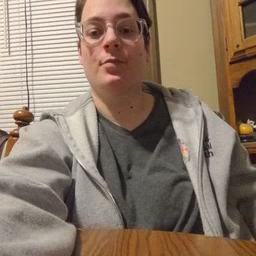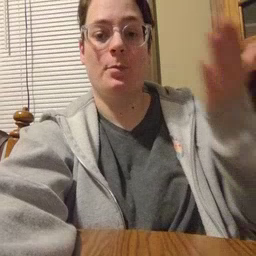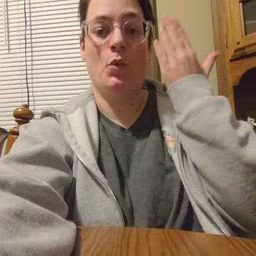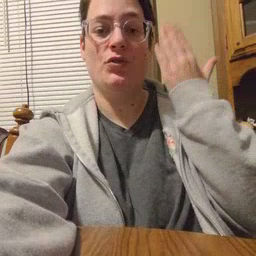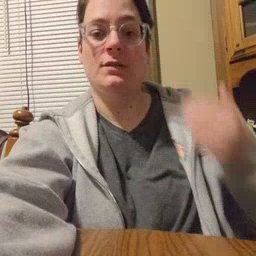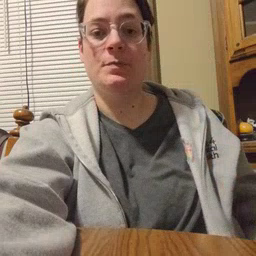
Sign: morning